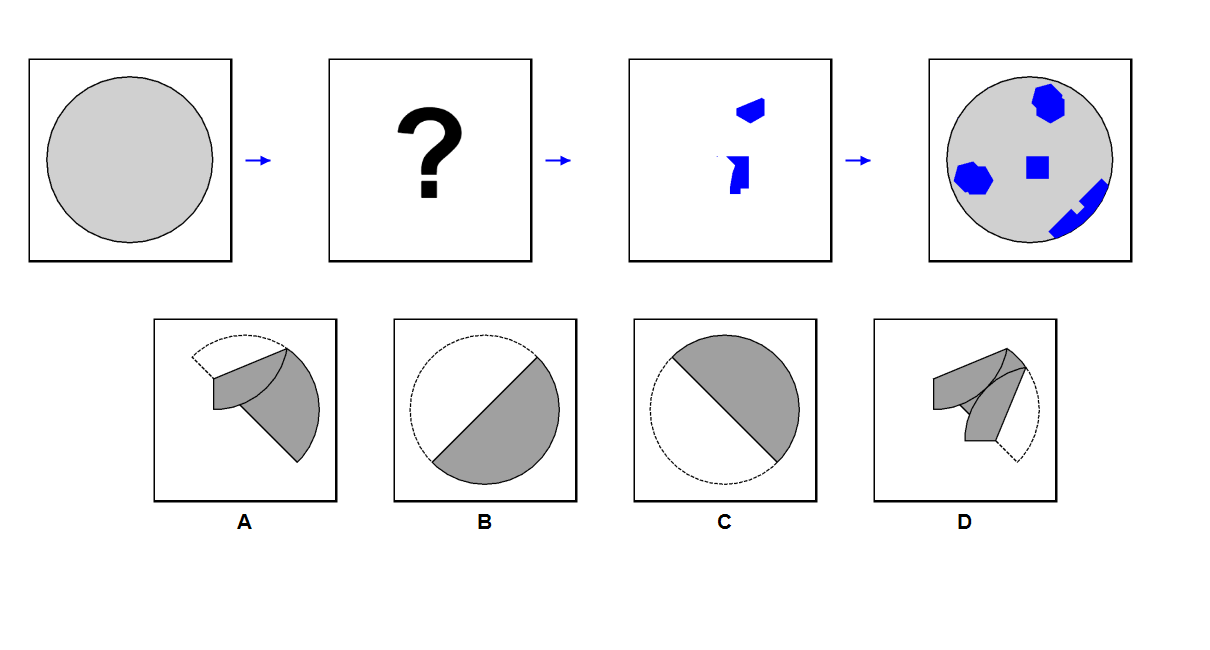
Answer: B